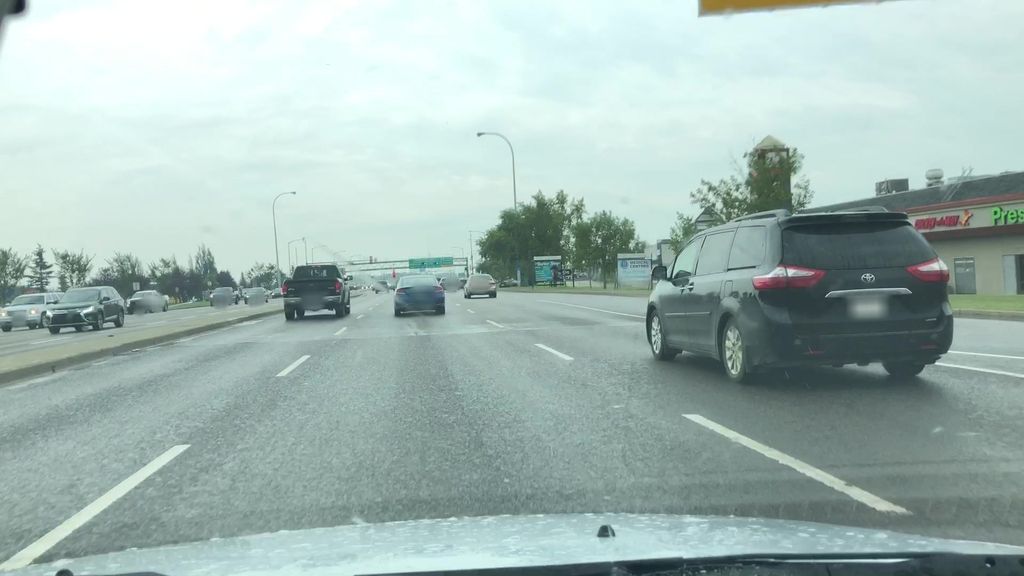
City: edmonton